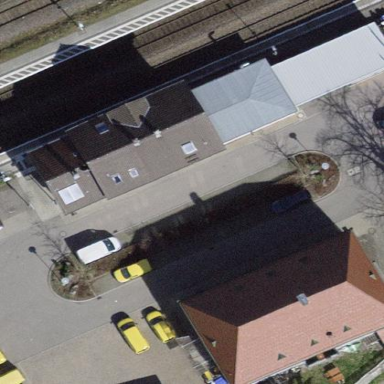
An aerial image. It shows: Parking available on the street side.